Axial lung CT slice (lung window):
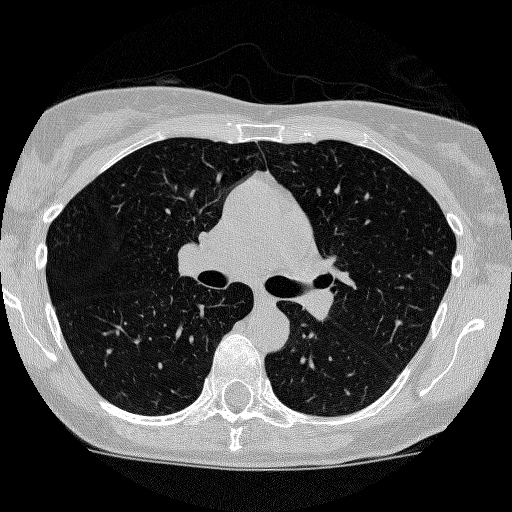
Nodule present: no